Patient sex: F
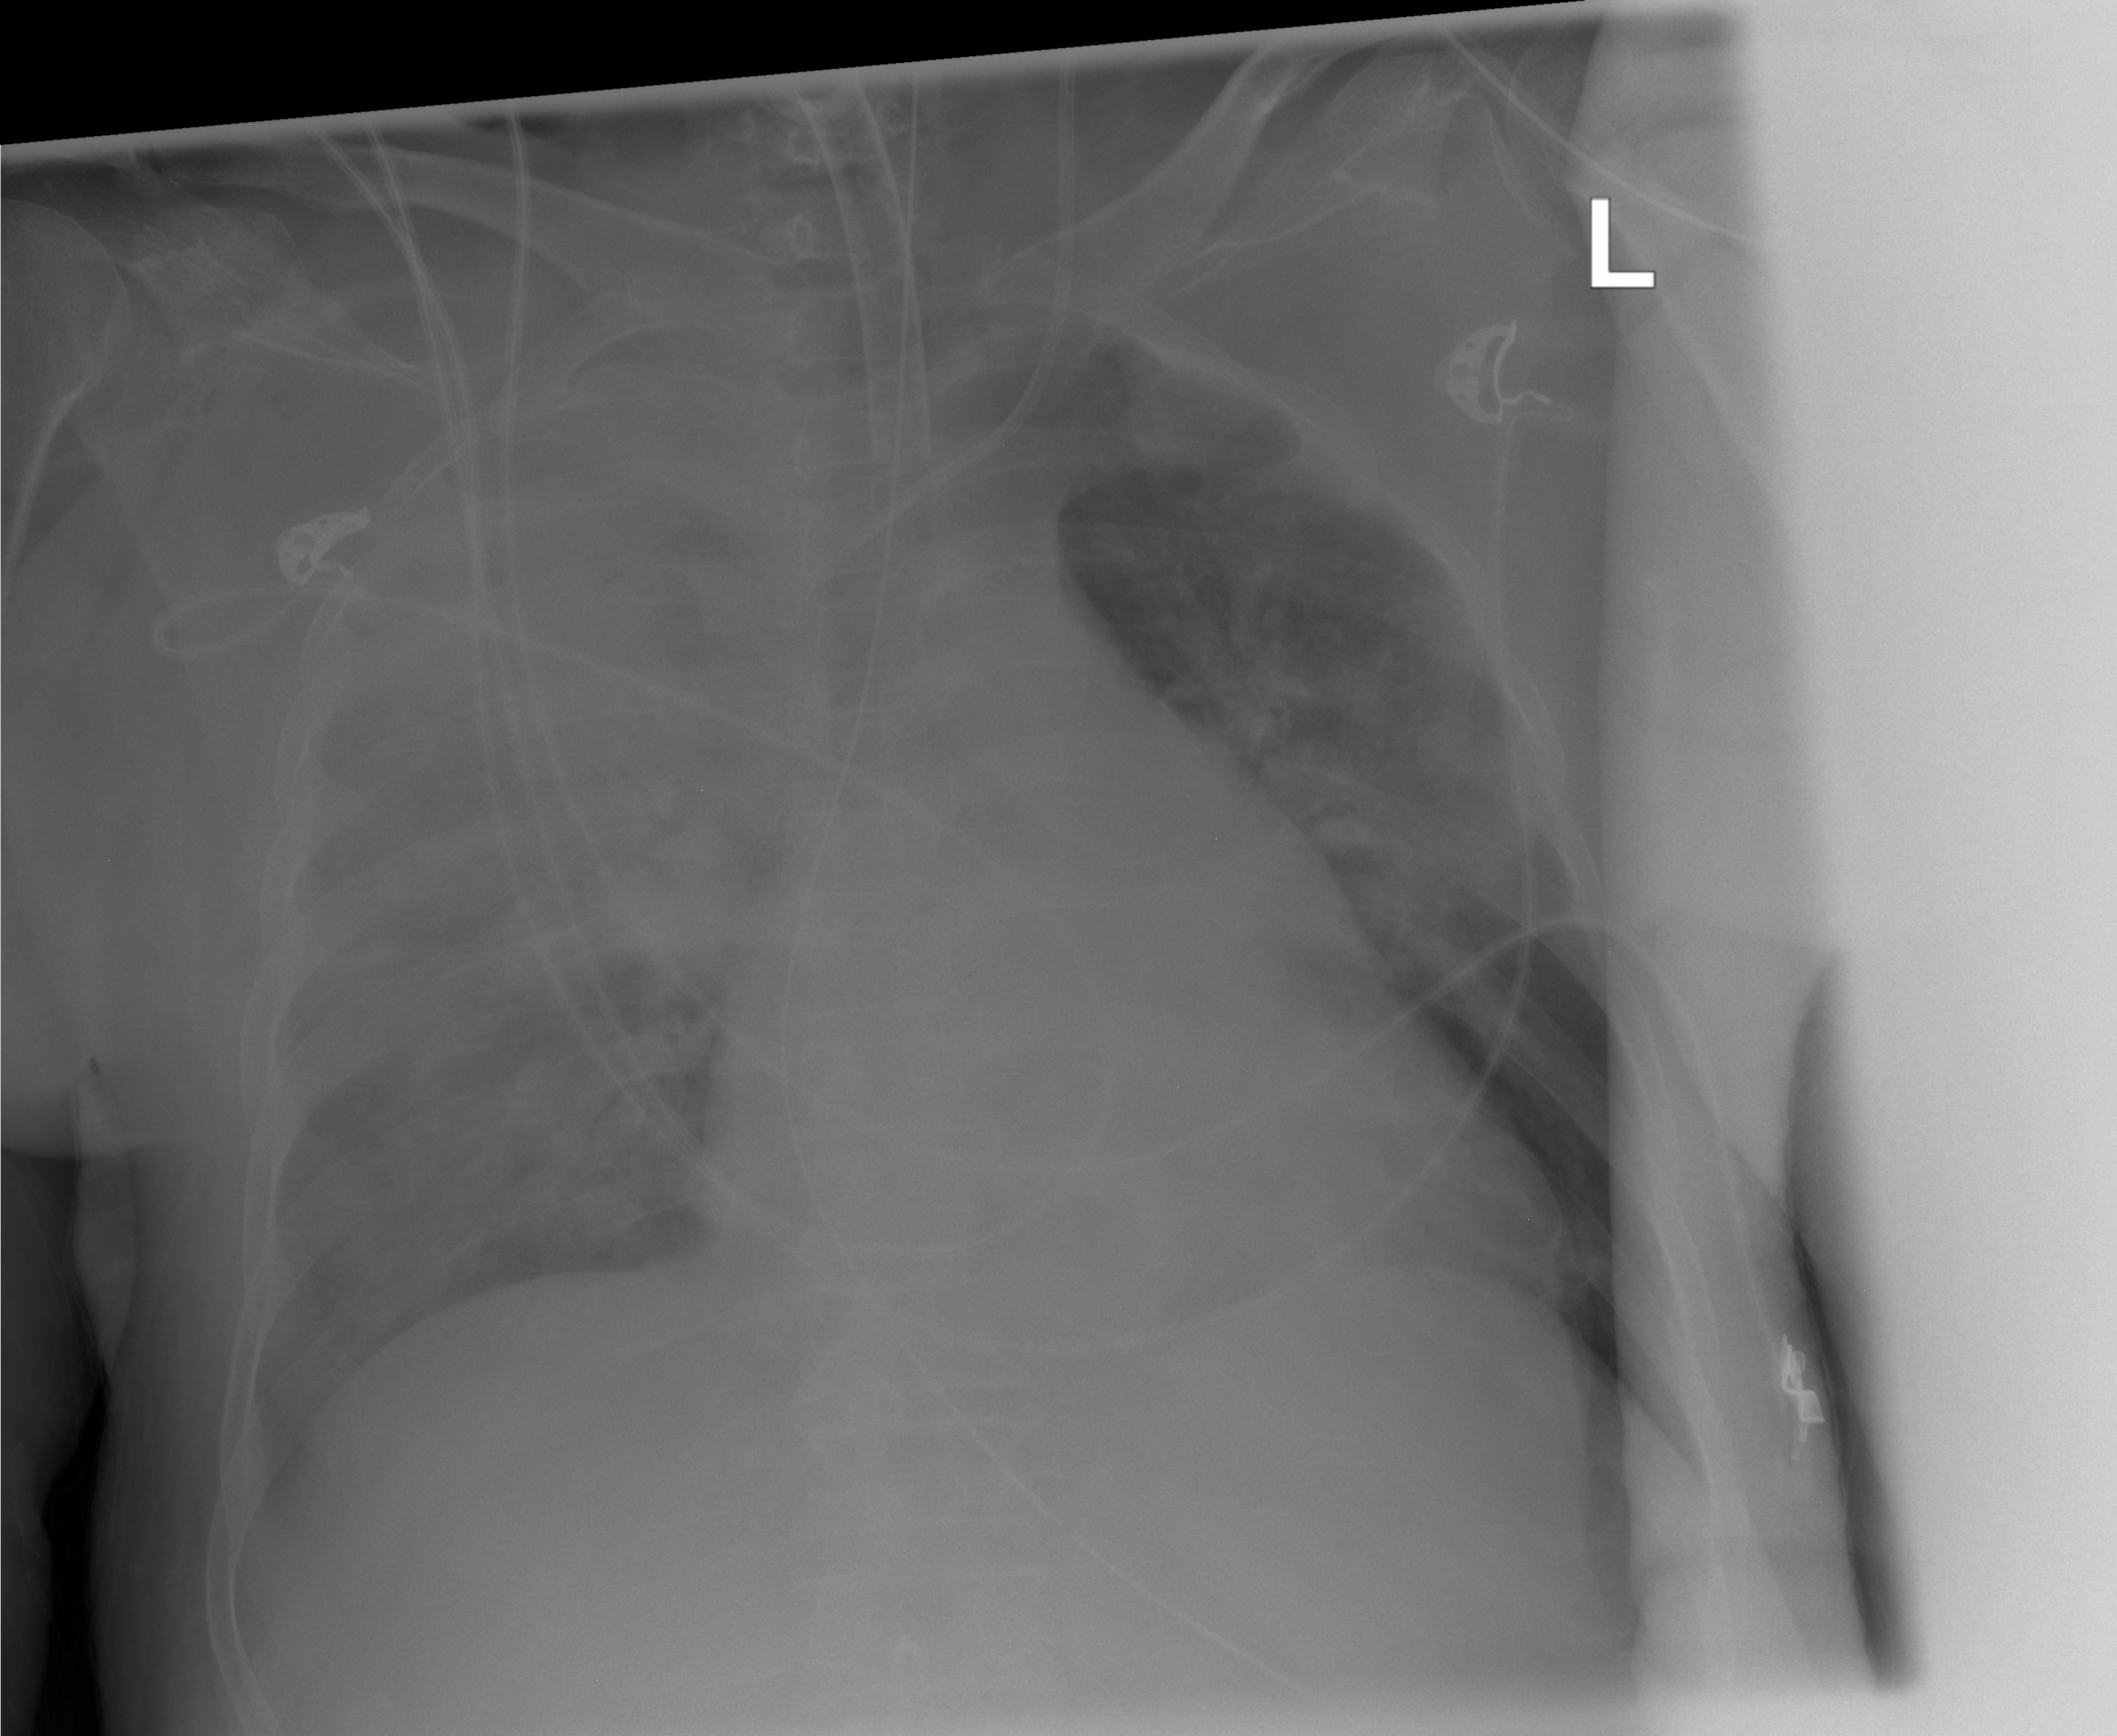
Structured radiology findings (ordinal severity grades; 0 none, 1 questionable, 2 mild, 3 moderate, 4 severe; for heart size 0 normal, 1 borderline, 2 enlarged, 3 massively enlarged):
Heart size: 2
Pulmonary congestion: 2
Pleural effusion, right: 3
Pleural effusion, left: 0
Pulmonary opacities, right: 3
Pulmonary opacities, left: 3
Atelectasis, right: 2
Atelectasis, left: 0